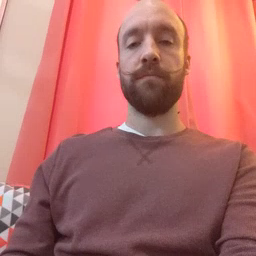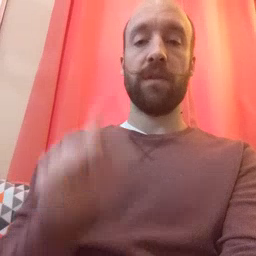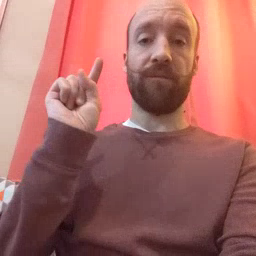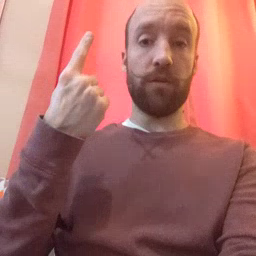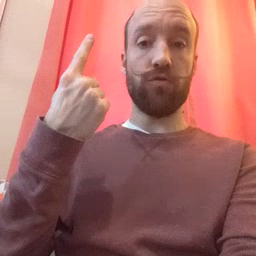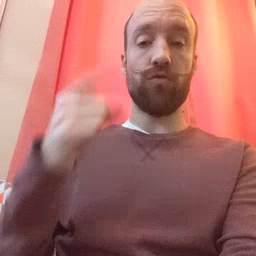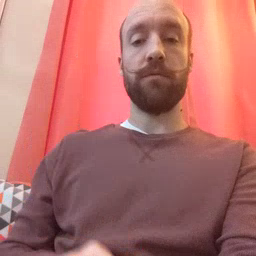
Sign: first